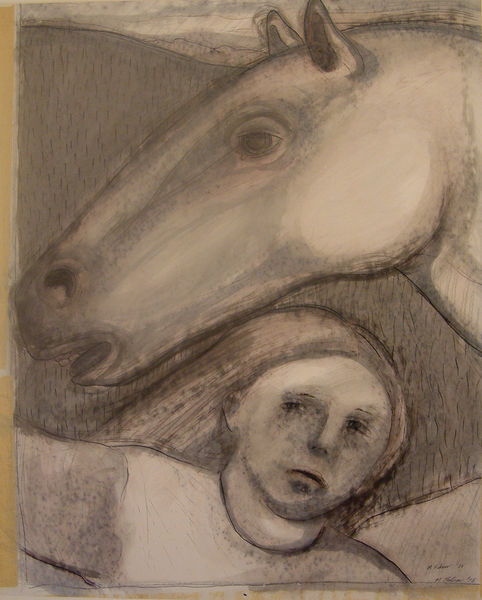
Titel: Night Mare, Night Mare
Künstler: Mikhail Nikolaevich Fedorov
Standort: Amherst (Massachusetts, USA)
Institution: Mead Art Museum, Amherst College
Schlagwörter: white, arm, black, face, gray, grey, hair, nose, woman, brown, profile, man, ear, field, girl, head, hill, horizon, eyes, grass, drawing, paper, mouth, myth, person, arms, watercolor, ears, pastel, pencil, eye, horse, picasso, heads, surreal, bleak, frown, wtf, teeth, whashes, washes, nostrils, chaulk